Question: I want to make the string as
I used this code but it always show the '%' at the top right.
'''
UIFont *PercentFont = [UIFont fontWithName:@"System" size:30];
NSString* percentString =[NSString stringWithFormat:@"%d%%",value ];
NSMutableAttributedString *attributedString = [[NSMutableAttributedString alloc] initWithString:percentString attributes:@{NSFontAttributeName: PercentFont}];
[attributedString addAttribute:NSForegroundColorAttributeName value:[UIColor colorWithRed:240/255.0 green:133/255.0 blue:105/255.0 alpha:1.0] range:NSMakeRange(0, percentString.length -1)];
[attributedString setAttributes:@{NSFontAttributeName : [UIFont fontWithName:@"System" size:17] ,NSBaselineOffsetAttributeName : @17} range:NSMakeRange(percentString.length -1, 1)];
// set % digit color
[attributedString addAttribute:NSForegroundColorAttributeName value:[UIColor colorWithRed:240/255.0 green:133/255.0 blue:105/255.0 alpha:1.0] range:NSMakeRange(percentString.length -1, 1)];
'''
Please help to correct it. Thanks in advance.
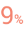
Answer: Change your code for this:
'''
UIFont *PercentFont = [UIFont systemFontOfSize:30];
NSString* percentString =[NSString stringWithFormat:@"%d%%",9];
NSMutableAttributedString *attributedString = [[NSMutableAttributedString alloc] initWithString:percentString attributes:@{NSFontAttributeName: PercentFont}];
[attributedString addAttribute:NSForegroundColorAttributeName value:[UIColor colorWithRed:240/255.0 green:133/255.0 blue:105/255.0 alpha:1.0] range:NSMakeRange(0, percentString.length -1)];
[attributedString setAttributes:@{NSFontAttributeName : [UIFont systemFontOfSize:17] ,NSBaselineOffsetAttributeName : @-2} range:NSMakeRange(percentString.length -1, 1)];
// set % digit color
[attributedString addAttribute:NSForegroundColorAttributeName value:[UIColor colorWithRed:240/255.0 green:133/255.0 blue:105/255.0 alpha:1.0] range:NSMakeRange(percentString.length -1, 1)];
UILabel *label = [[UILabel alloc] initWithFrame:CGRectMake(120, 100, 200, 100)];
label.attributedText =attributedString;
'''
It will be good idea change PercentFont by percentFont (lower case).